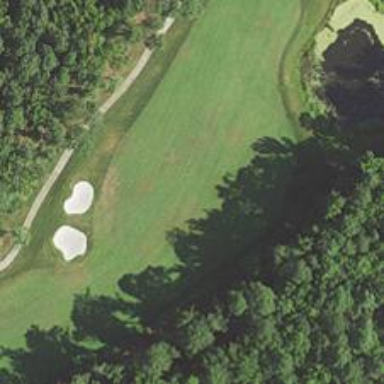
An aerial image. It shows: View of golf hole.